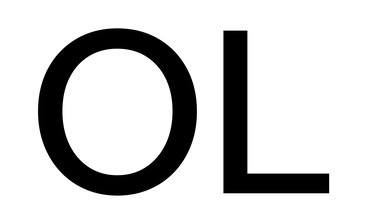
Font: InstrumentSans_Medium